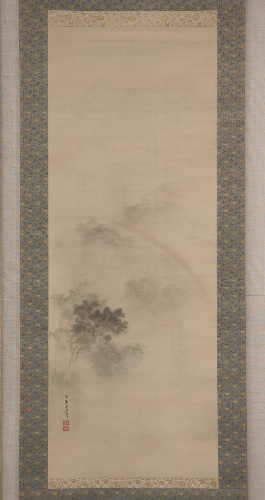
Artist: Katō Bunrei
Artist bio: Japanese, 1706–1782
Object type: Hanging scroll
Classification: Paintings
Medium: Hanging scroll; ink and color on silk
Culture: Japan
Period: Edo period (1615–1868)
Dimensions: 38 1/4 x 14 3/8 in. (97.2 x 36.5 cm)
Department: Asian Art
Credit line: The Howard Mansfield Collection, Purchase, Rogers Fund, 1936
Accession year: 1936
Repository: Metropolitan Museum of Art, New York, NY
Tags: Fog|Rainbows